A bearing vibration time series has been folded into this square grayscale image, one row per segment of consecutive samples. Determine the bearing's health state. Answer with exactly one of: normal, inner_race, outer_race, ball.
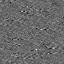
Answer: inner_race